Field crop: tomato
Growth stage: 1
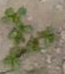
Species: portulaca